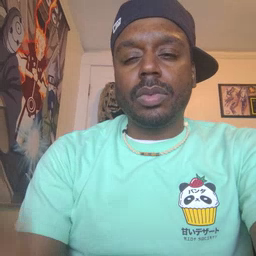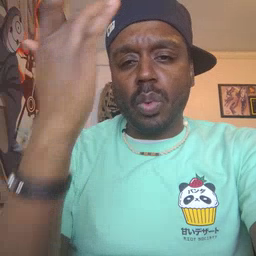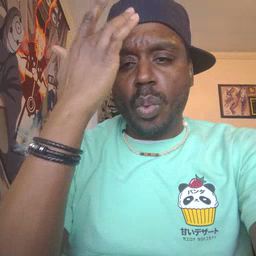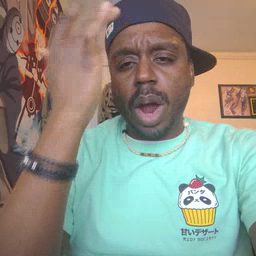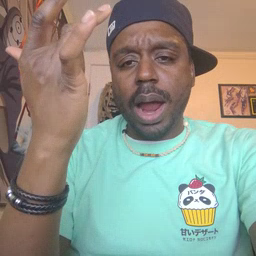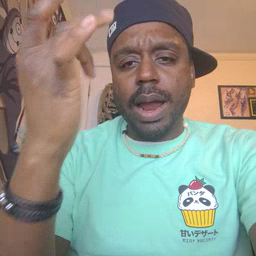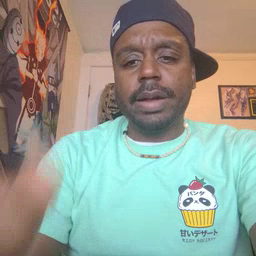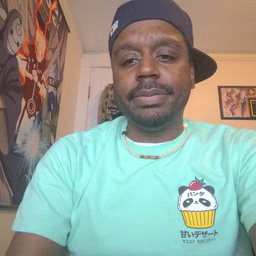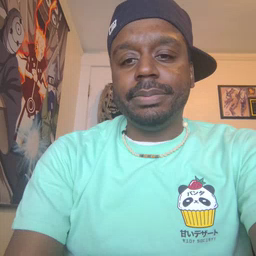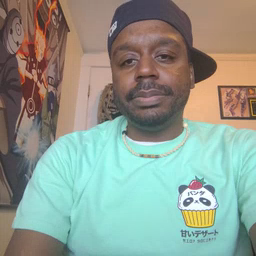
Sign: why